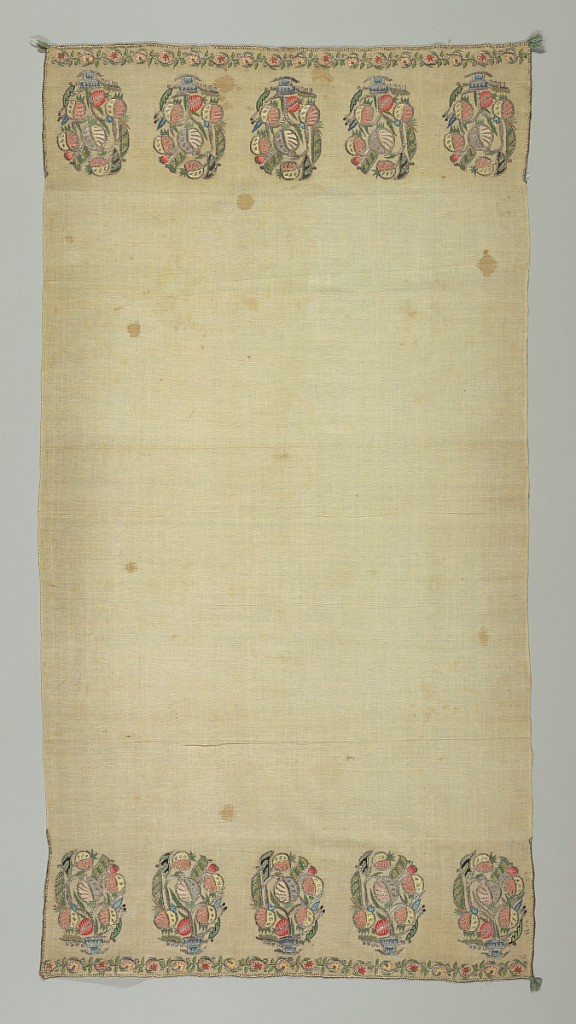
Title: Towel
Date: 19th century
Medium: silk and metallic thread on linen Technique: embroidery
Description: Towel with a band at each end showing five floral forms in multicolored silk and metallic thread.